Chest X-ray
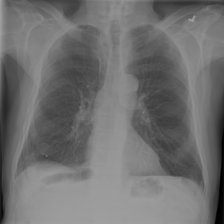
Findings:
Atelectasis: negative
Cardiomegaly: negative
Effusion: negative
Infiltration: negative
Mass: negative
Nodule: negative
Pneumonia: negative
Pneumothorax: negative
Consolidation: negative
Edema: negative
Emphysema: negative
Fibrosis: negative
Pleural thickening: negative
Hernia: negative